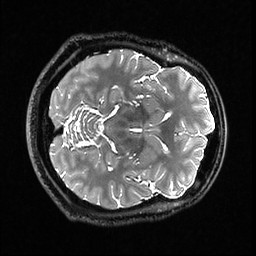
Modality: T2w
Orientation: axial
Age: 52
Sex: female
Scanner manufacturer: ge
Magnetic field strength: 3 T
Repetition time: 3.202 s
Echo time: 0.06643 s